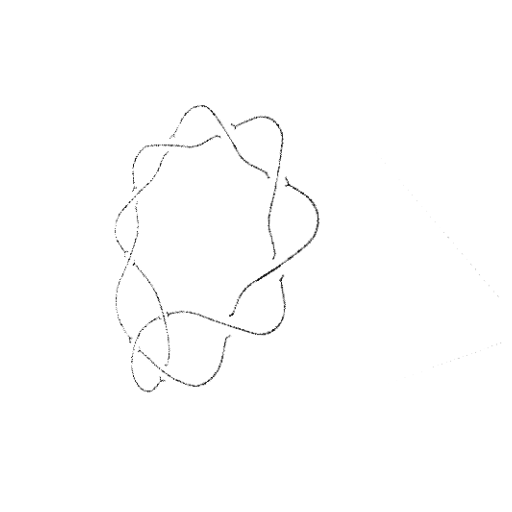
Crossing number: 10